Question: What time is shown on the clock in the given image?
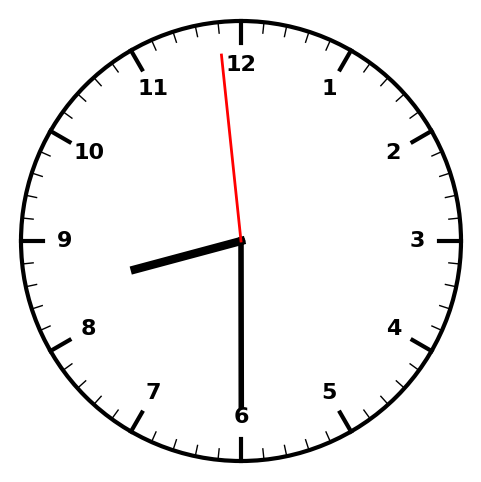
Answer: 08:29:59